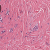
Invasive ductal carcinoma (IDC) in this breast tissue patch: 0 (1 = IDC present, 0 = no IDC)